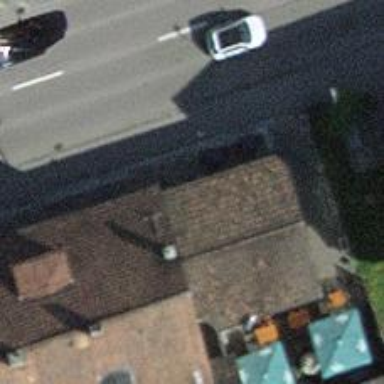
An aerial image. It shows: Restaurant.